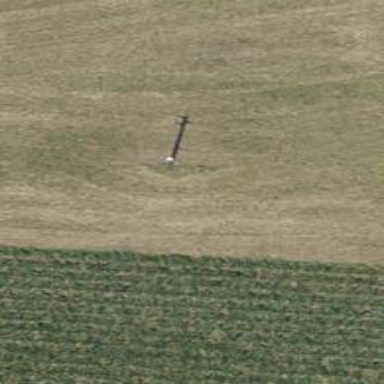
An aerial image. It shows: Minor power line.